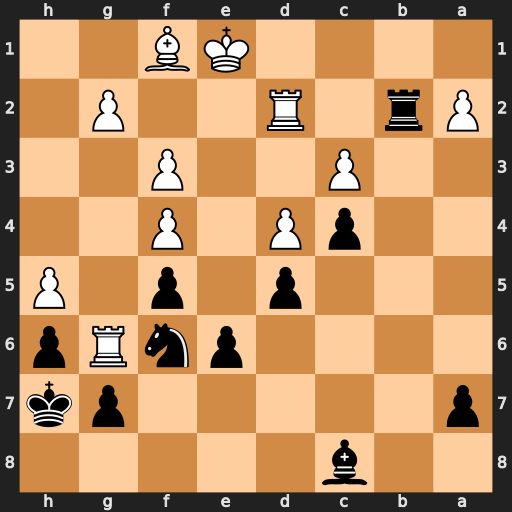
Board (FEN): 2b5/p5pk/4pnRp/3p1p1P/2pP1P2/2P2P2/Pr1R2P1/4KB2
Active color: b
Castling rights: -
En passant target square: -
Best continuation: Rb1+ Rd1 Rxd1+ Kxd1 Nxh5